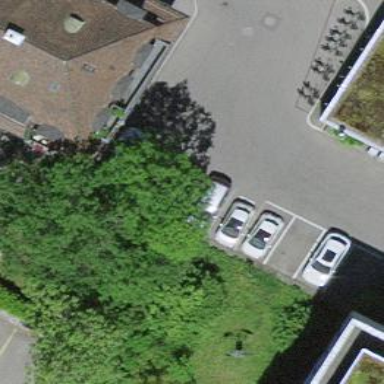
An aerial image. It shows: Street-side parking lot with asphalt surface.